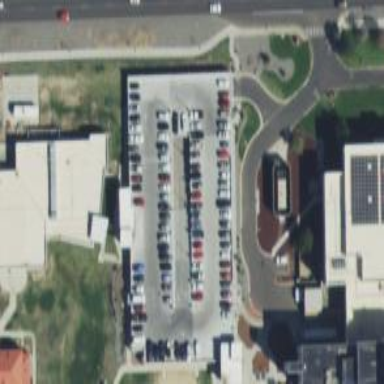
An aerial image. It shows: Multi-storey parking building with flat concrete roof.